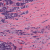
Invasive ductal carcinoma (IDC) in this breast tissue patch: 1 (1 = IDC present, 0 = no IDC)